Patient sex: M
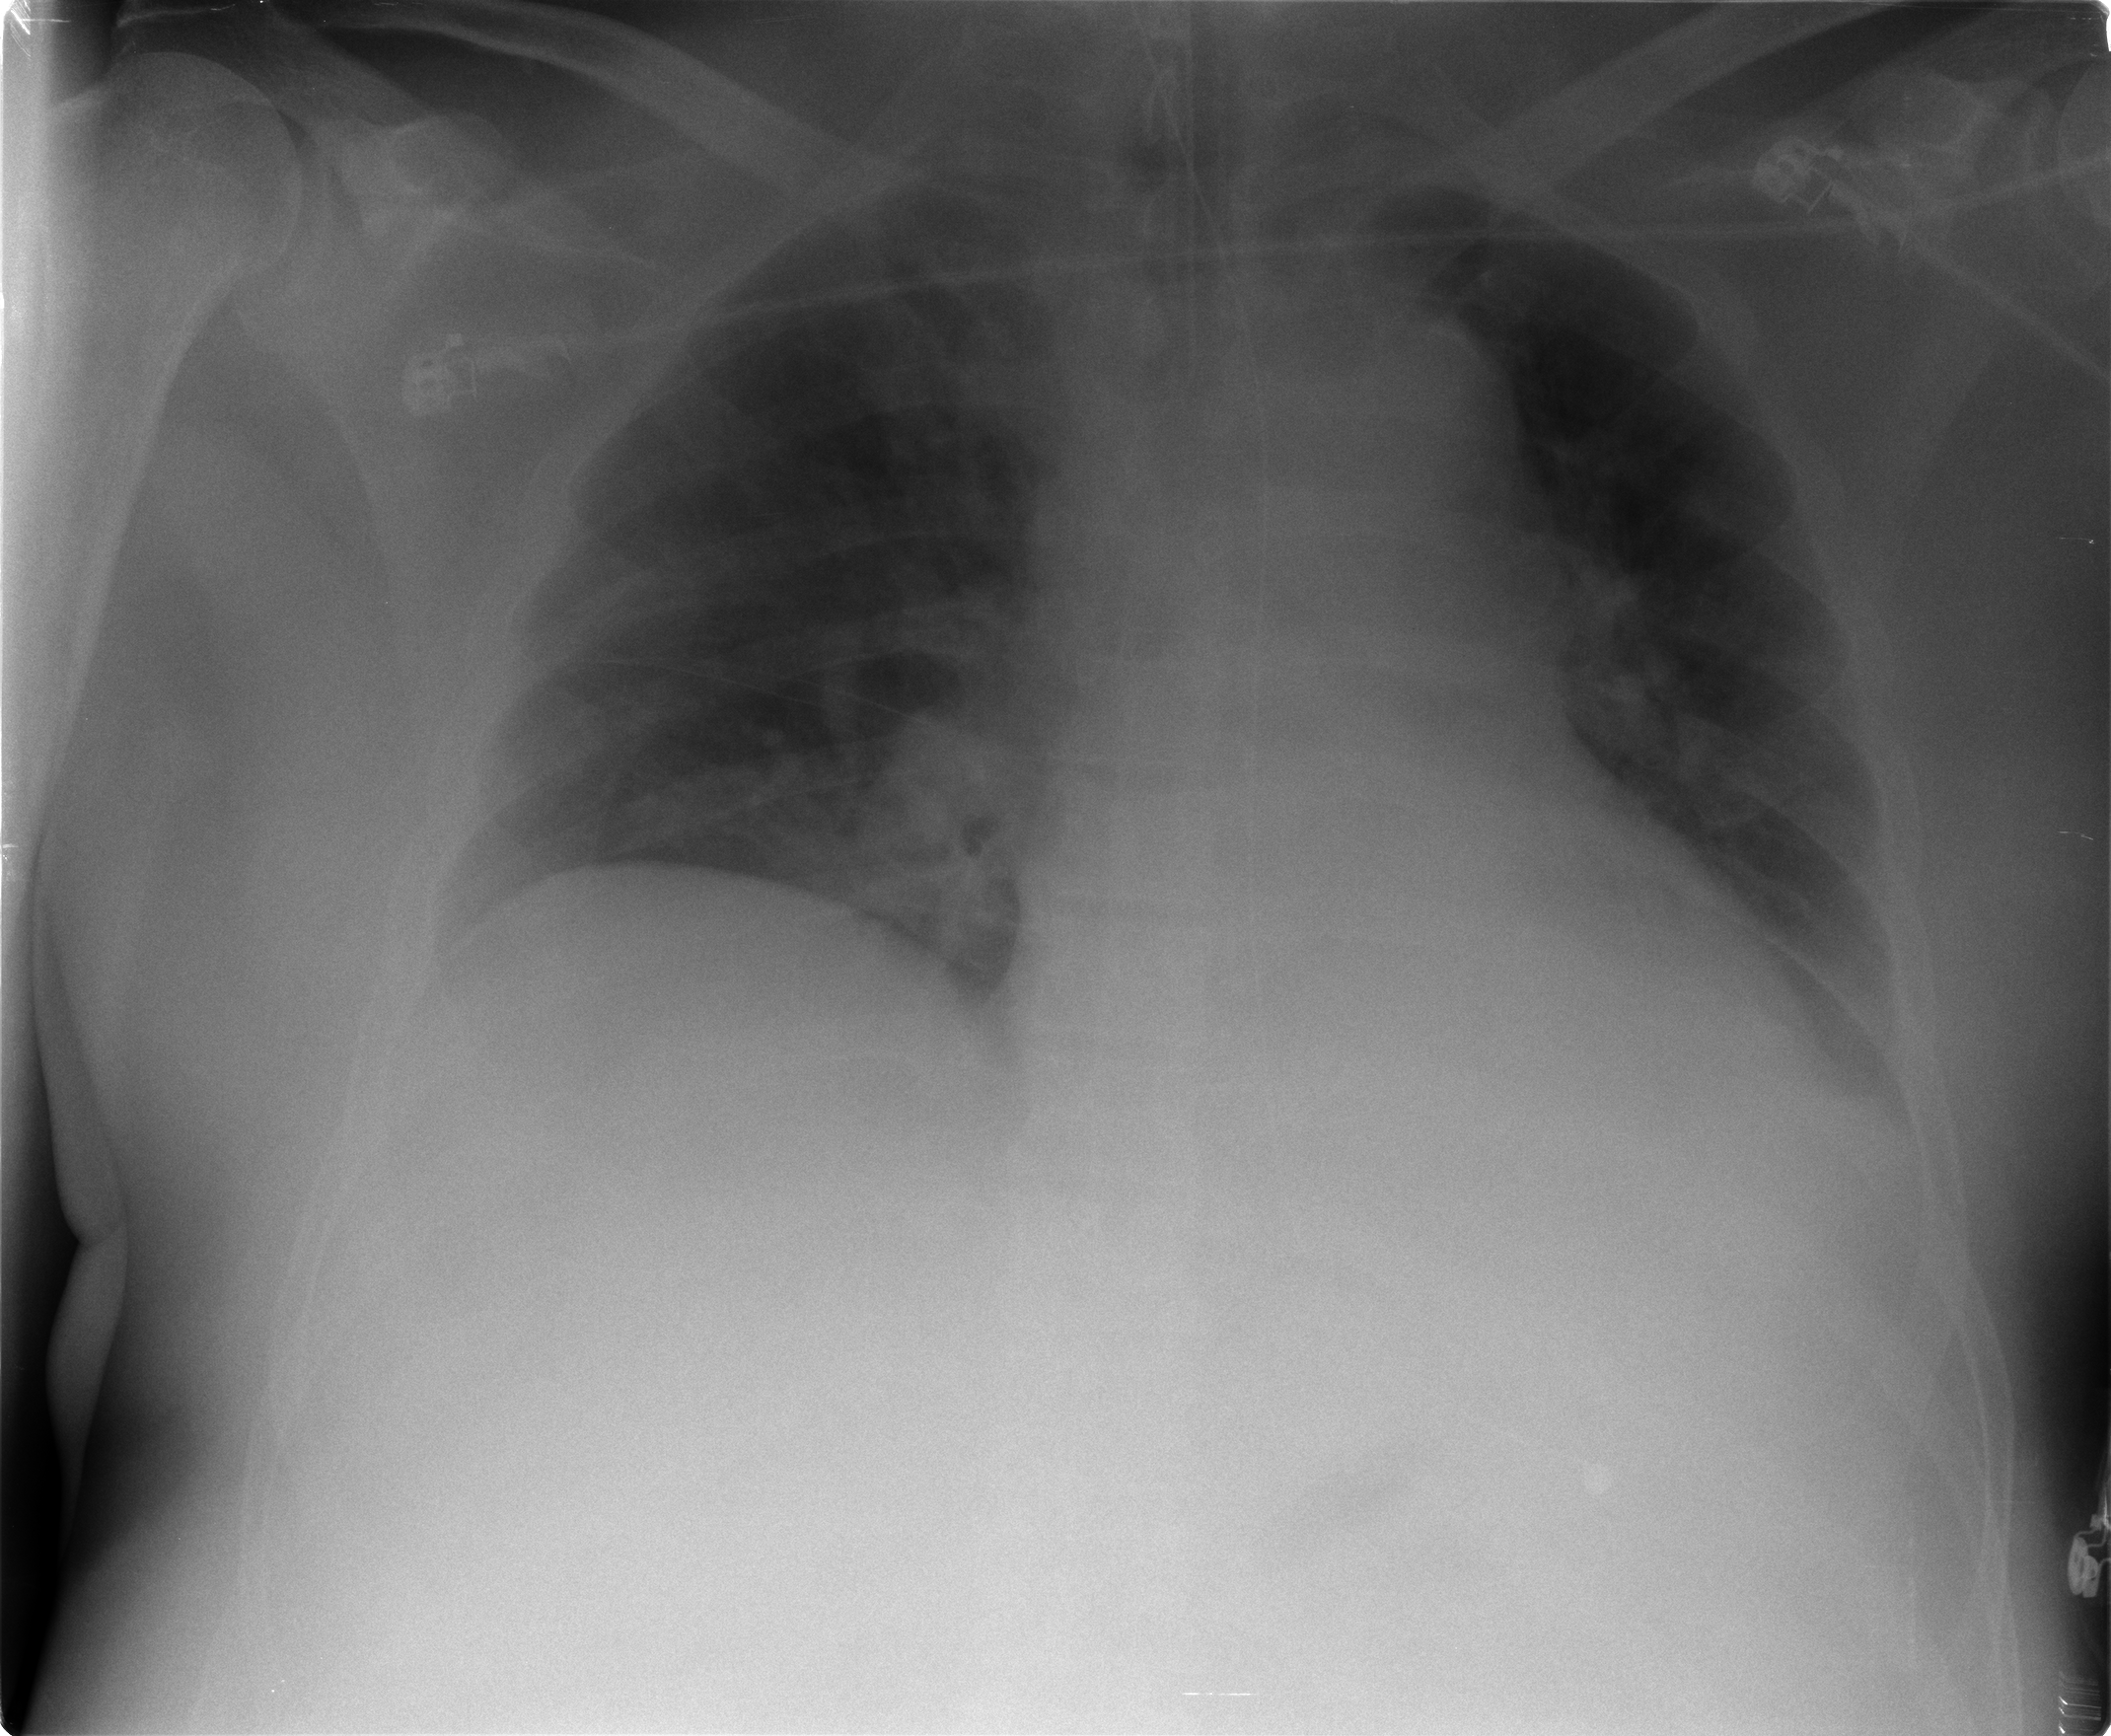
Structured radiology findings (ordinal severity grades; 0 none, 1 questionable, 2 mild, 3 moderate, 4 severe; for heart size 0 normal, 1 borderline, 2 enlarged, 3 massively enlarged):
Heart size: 0
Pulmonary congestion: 0
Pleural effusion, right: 0
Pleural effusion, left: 2
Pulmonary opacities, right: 2
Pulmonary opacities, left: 0
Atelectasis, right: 2
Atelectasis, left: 2